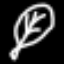
Label: leaf